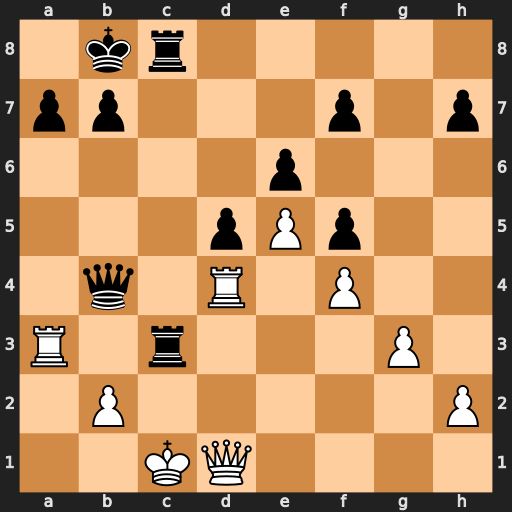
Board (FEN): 1kr5/pp3p1p/4p3/3pPp2/1q1R1P2/R1r3P1/1P5P/2KQ4
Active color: w
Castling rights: -
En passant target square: -
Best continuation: Rxc3 Rxc3+ bxc3 Qxc3+ Kb1